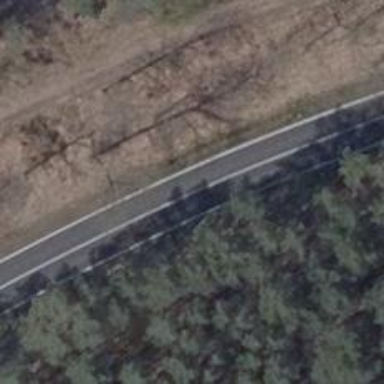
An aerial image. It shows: Asphalt road classified as primary highway.